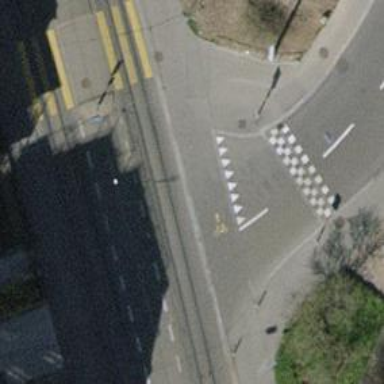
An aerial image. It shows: Unmarked crossing with traffic calming table.